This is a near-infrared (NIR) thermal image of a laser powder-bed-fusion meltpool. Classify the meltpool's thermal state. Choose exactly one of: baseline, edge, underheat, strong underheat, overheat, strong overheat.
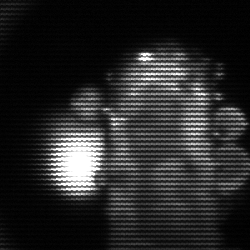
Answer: strong underheat